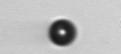
Label: bead